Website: home-depot
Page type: billing-address
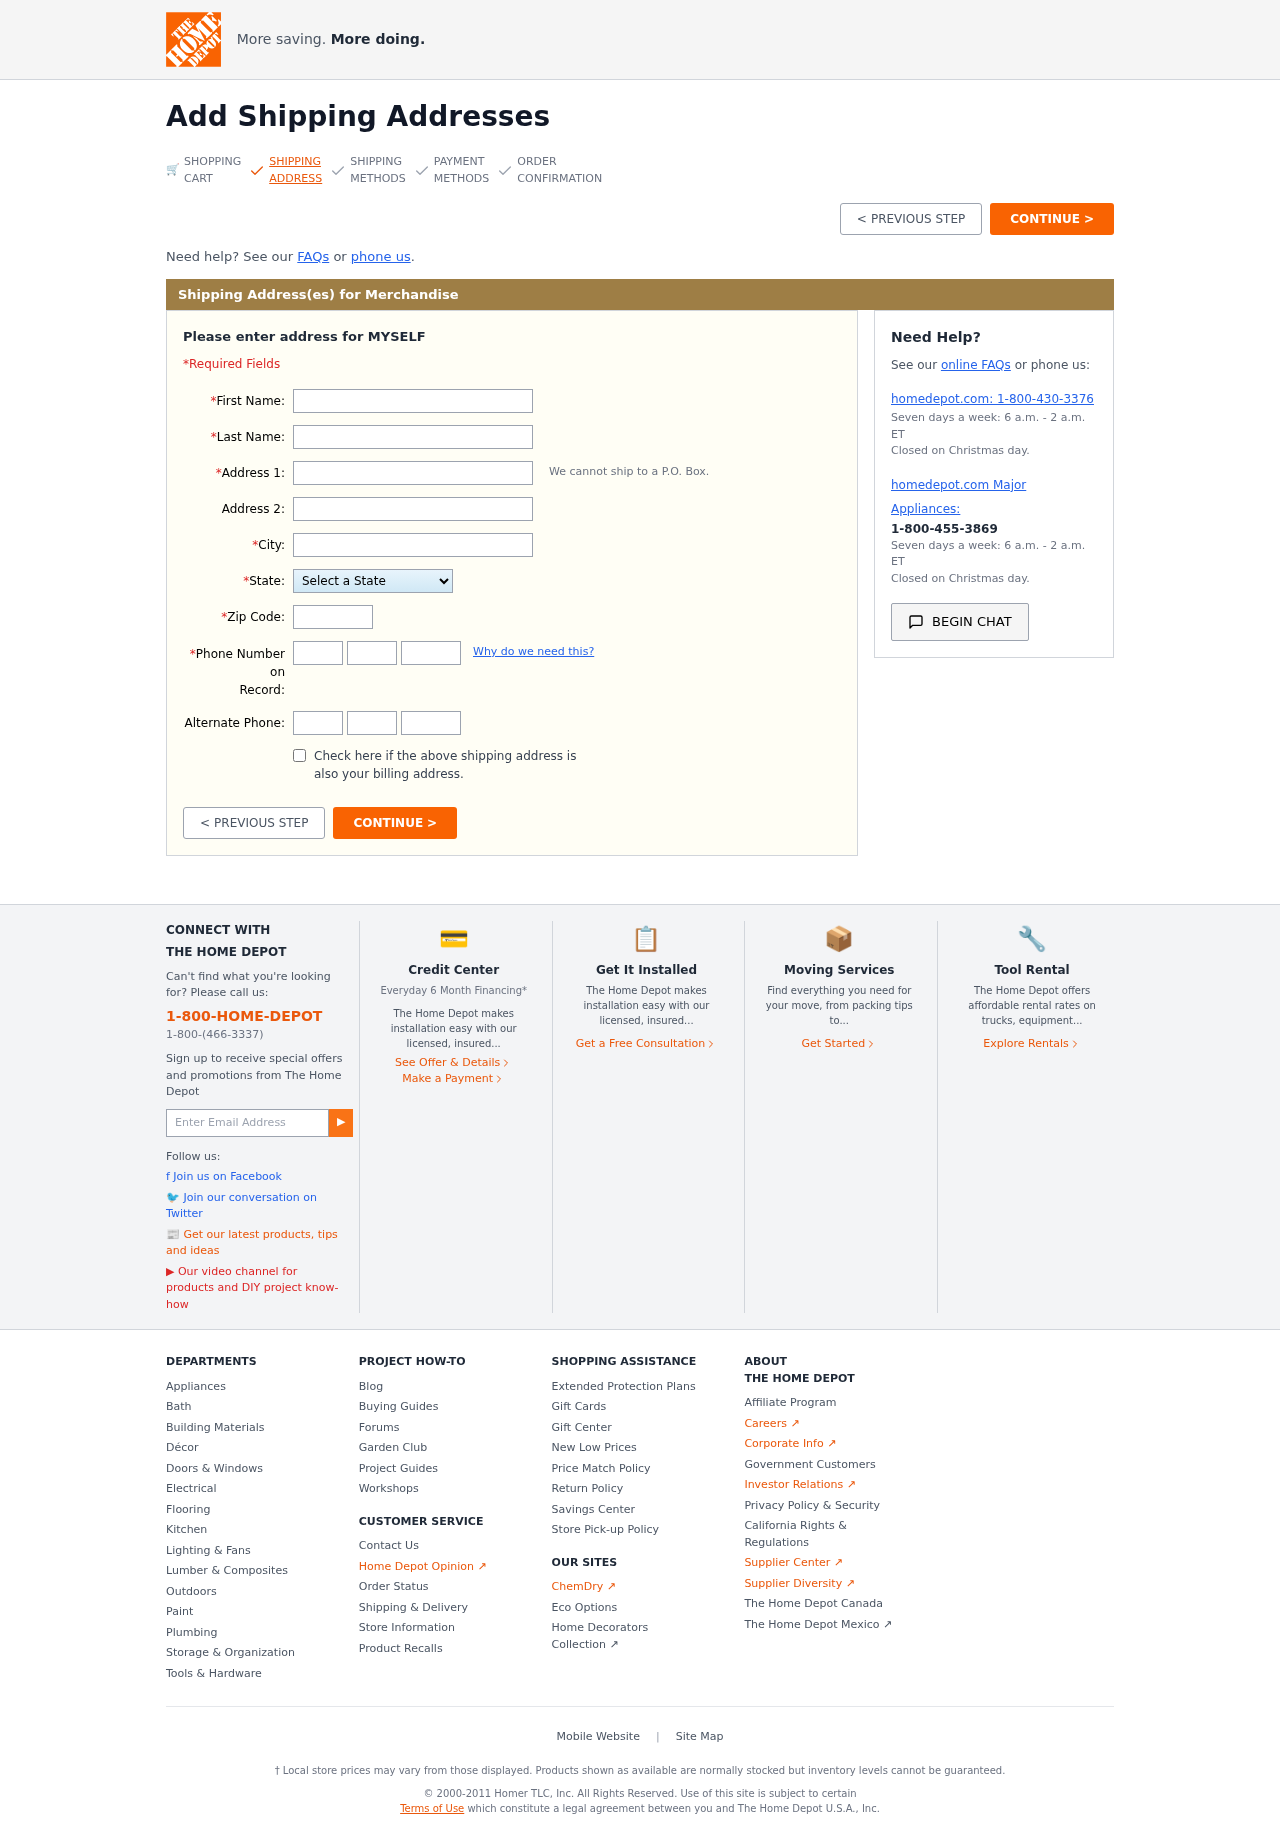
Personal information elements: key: PII_STATE
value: New York
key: PII_FIRSTNAME
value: Nathaniel
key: PII_LASTNAME
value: Mendez
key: PII_STREET
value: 6263 Ward Stream Apt. 479
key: PII_STREET2
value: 715 Beth Spurs Suite 533
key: PII_CITY
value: Ginaborough
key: PII_POSTCODE
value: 17119
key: PII_PHONE_AREA
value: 946
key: PII_PHONE_PREFIX
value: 693
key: PII_PHONE_LINE
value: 7230